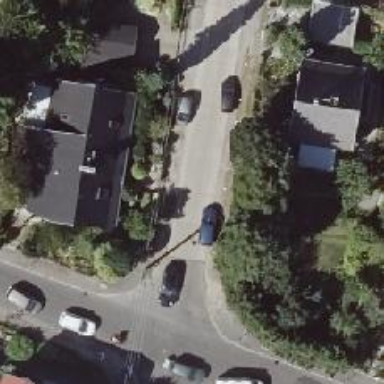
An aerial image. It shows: Footway along the road.